Question: I have a design that I want to implement in my website but feel that my method of implementation is very primitive and wont allow for a photo background.
The goal is to have the bottom of a responsive div (100% width) display as a clean cut angle as the image shows below.

I would like to be able to set an image as the background as well so please keep that in mind with possible solutions you provide. JS fiddle would be greatly appreciated.
Thank you for the help!
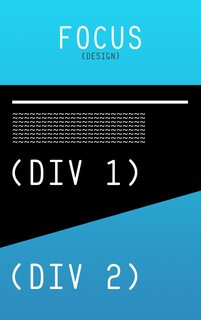
Answer: You're lookin' for CSS Transforms, rotate in particular. Combine that with some skillfully 'position''d 'div''s and you'll be good to go. See <URL>
As for photo backgrounds, you can always set the 'background-image' of a 'div'